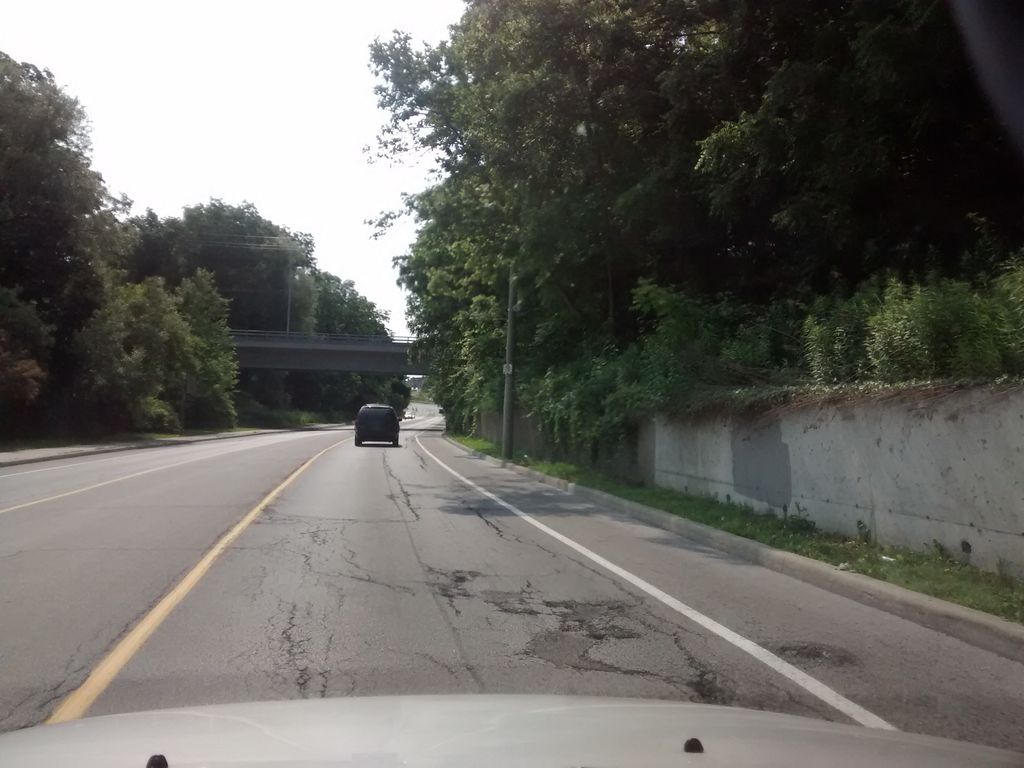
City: hamilton